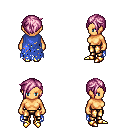
a pixel art fantasy rpg character, female body template, human, tanned skin, blue tattered cape, gold greaves, pink pixie cut hairstyle, gold boots, four views (front, back, left, right), 2x2 character sprite sheet, small pixel art, hard edges, no anti-aliasing